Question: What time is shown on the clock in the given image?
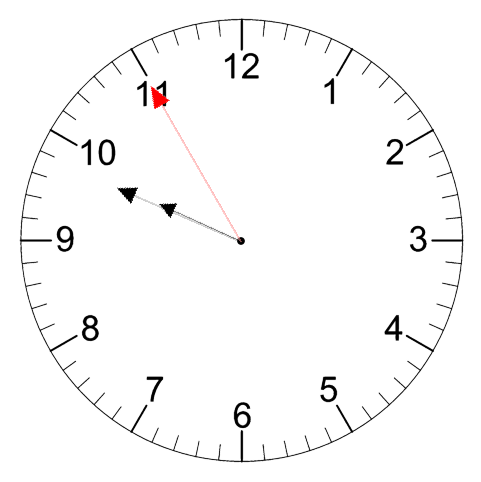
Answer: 09:48:55